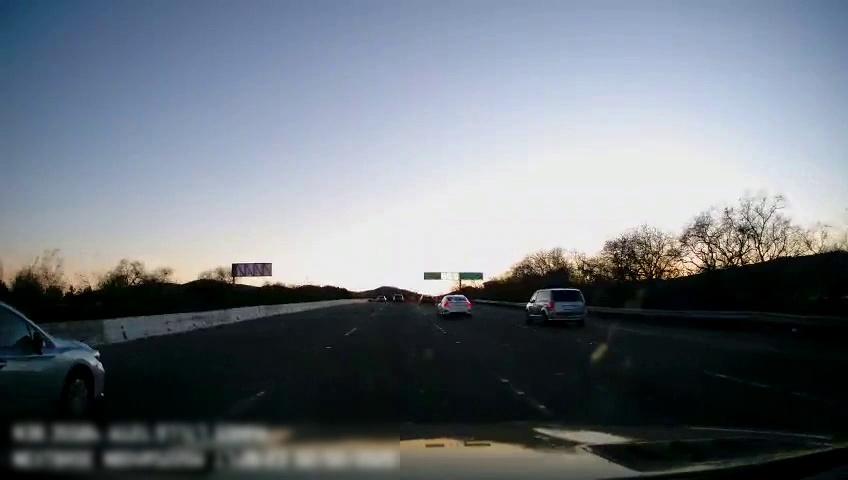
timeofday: Day
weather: Cloudy
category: Drivable Space
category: Vehicles | Car
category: Vehicles | Van
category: Vehicles | Car
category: Vehicles | Car
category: Vehicles | Car
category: Vehicles | Car
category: Lanes | Current Lane
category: Lanes | Current Lane
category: Lanes | Alternate Lane
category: Traffic | Signs
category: Traffic | Signs